Field crop: tomato
Growth stage: 2
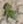
Species: solanum